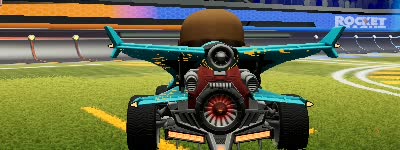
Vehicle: aftershock